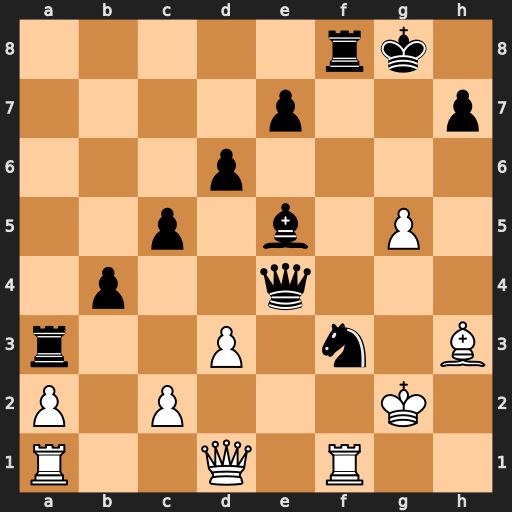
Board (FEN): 5rk1/4p2p/3p4/2p1b1P1/1p2q3/r2P1n1B/P1P3K1/R2Q1R2
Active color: w
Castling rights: -
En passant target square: -
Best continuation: Be6+ Kg7 dxe4